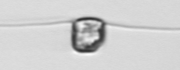
Label: Chaetoceros_danicus